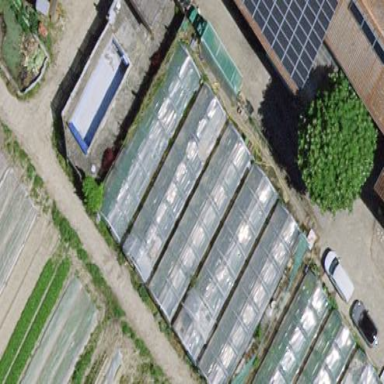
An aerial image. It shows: Greenhouse.